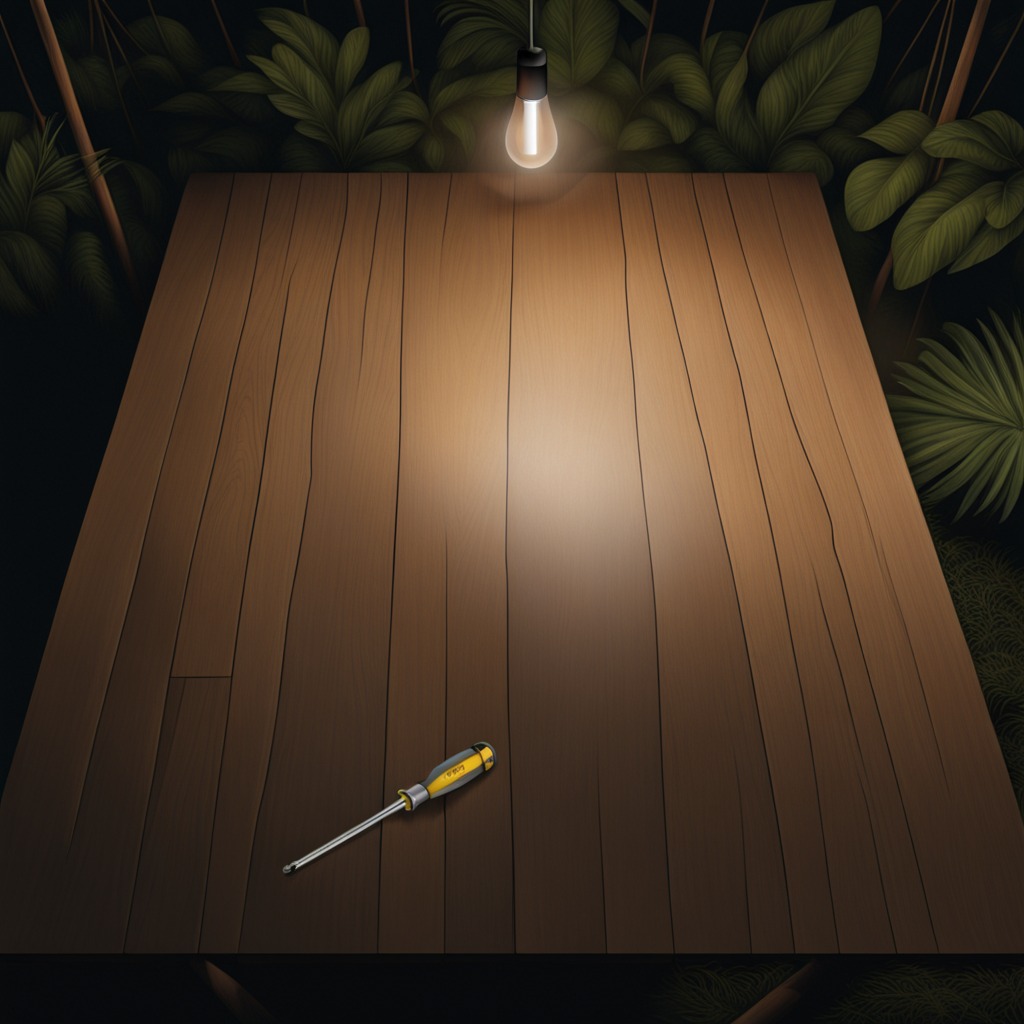
A screwdriver lying on a wooden table inside a jungle field workshop tent at night dim ambient light soft shadows worn but